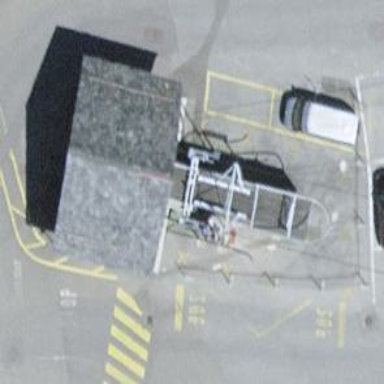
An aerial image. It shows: Station for both public transport and aerialway.